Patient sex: M
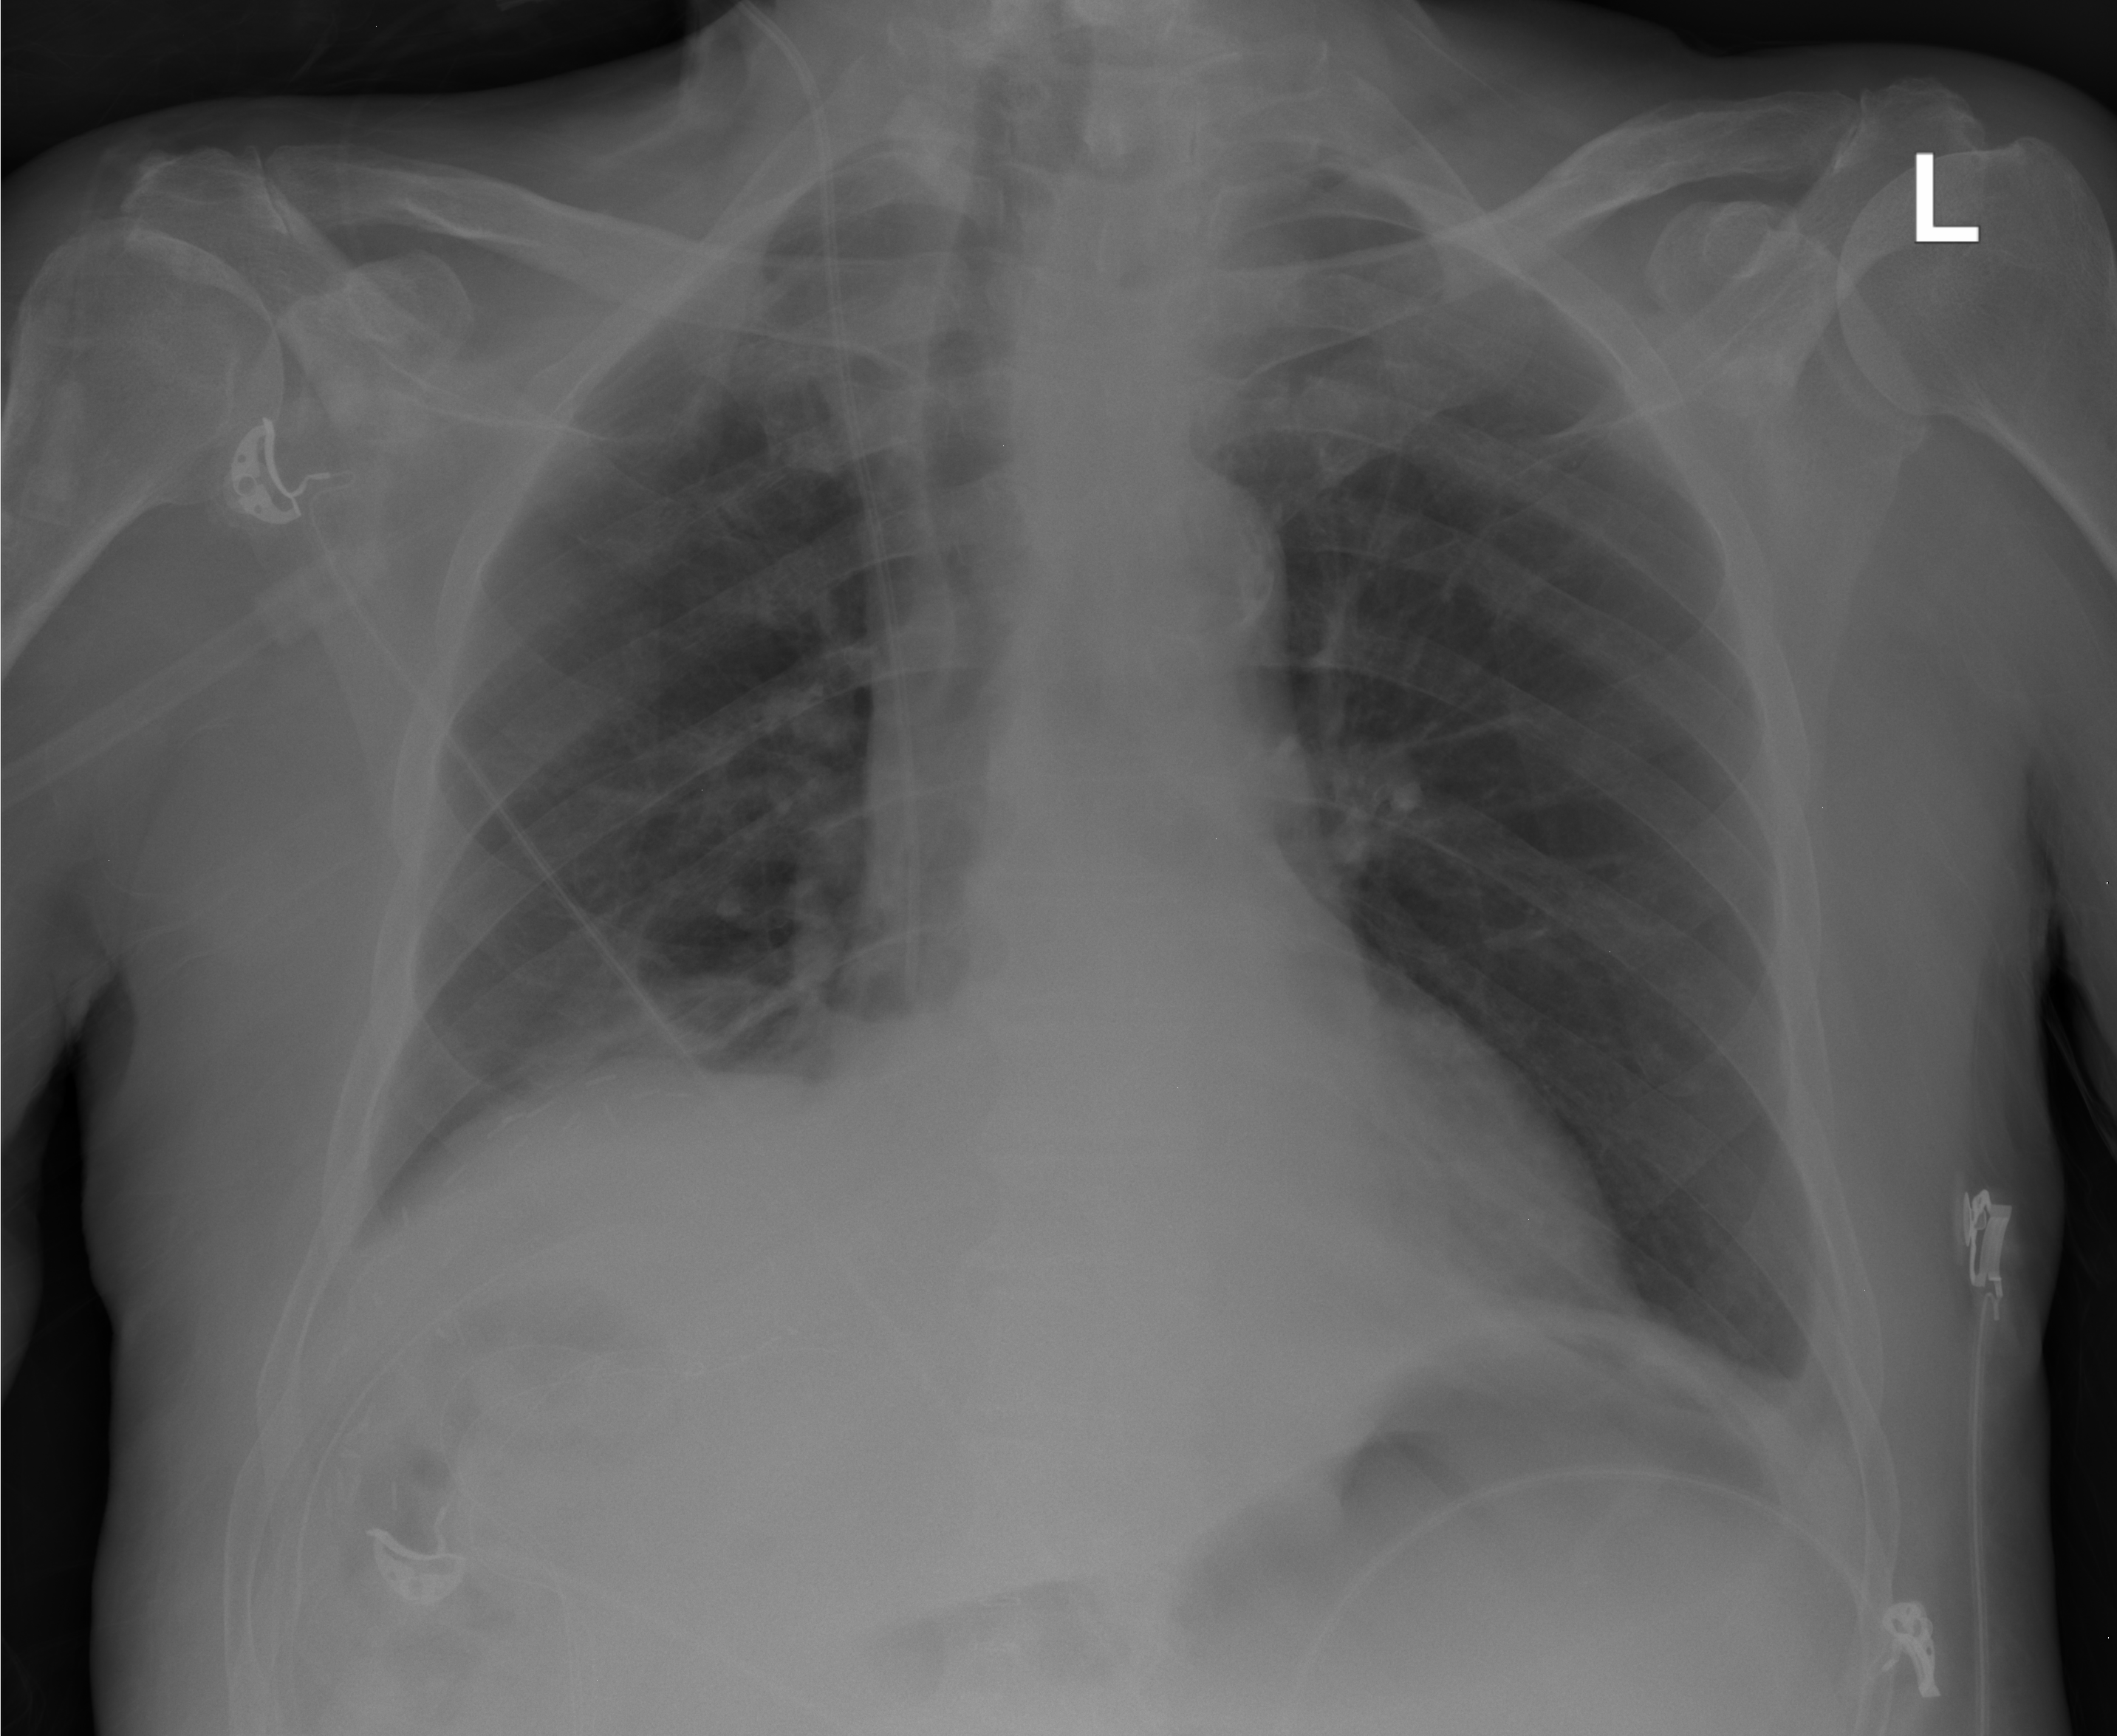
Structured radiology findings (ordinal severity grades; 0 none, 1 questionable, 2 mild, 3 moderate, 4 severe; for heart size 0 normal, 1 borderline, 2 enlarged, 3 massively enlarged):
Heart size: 0
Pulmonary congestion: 0
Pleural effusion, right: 0
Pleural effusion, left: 2
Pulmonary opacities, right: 0
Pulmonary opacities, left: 0
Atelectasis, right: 0
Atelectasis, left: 0